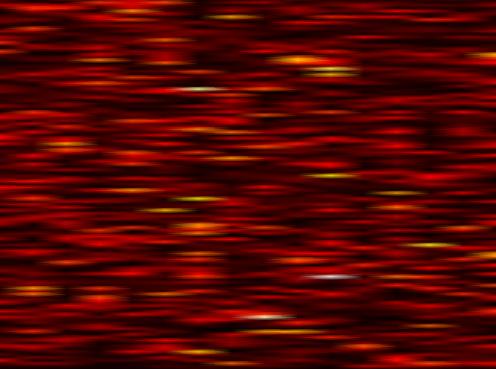
Label: WOLA